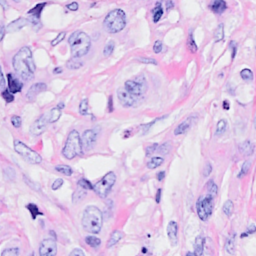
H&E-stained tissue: Breast